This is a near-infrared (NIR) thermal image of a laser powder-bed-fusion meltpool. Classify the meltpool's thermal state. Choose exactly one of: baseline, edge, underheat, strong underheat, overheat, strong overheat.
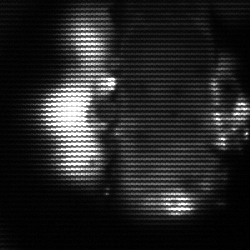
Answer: strong underheat